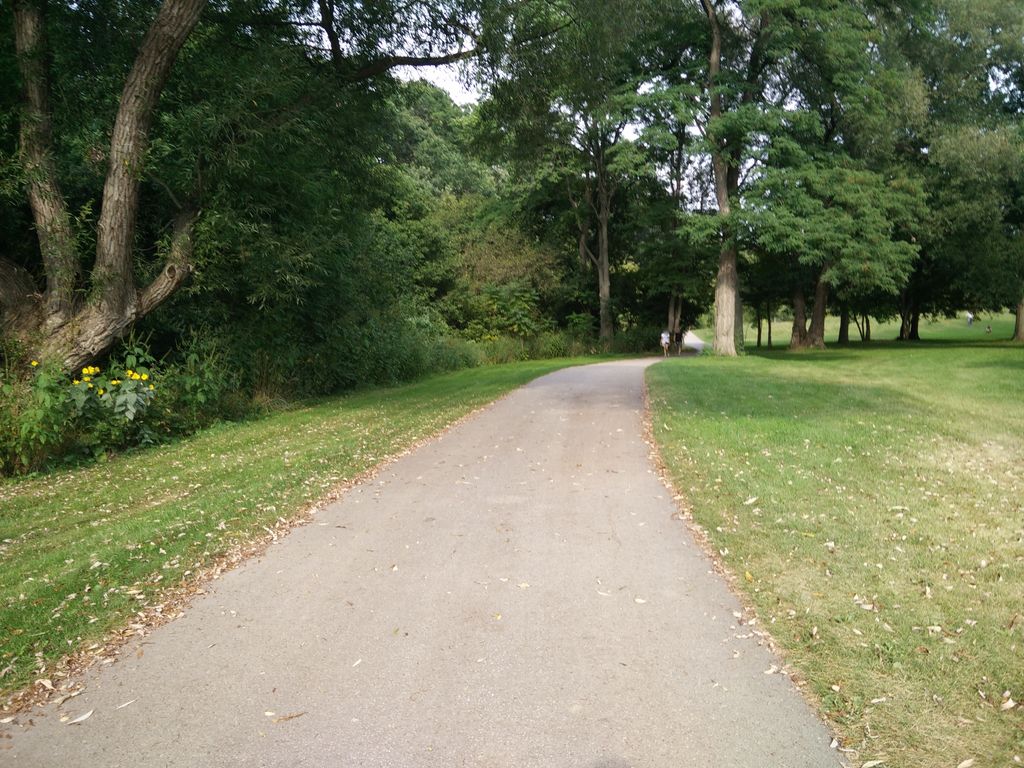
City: toronto